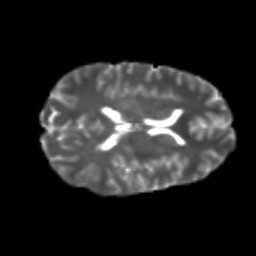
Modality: T2w
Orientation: axial
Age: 24
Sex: male
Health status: healthy
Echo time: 0.074 s